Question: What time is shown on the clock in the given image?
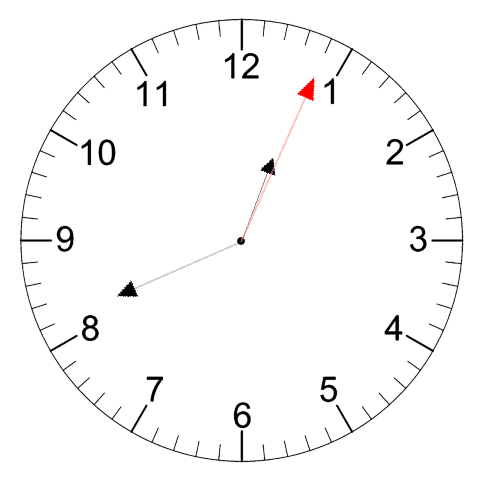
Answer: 12:41:04